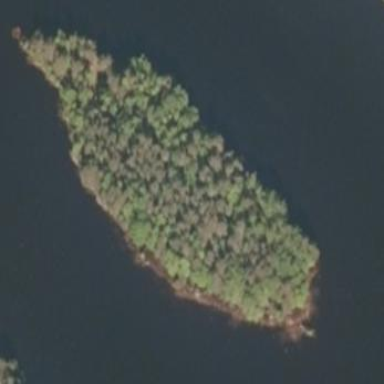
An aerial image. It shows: Islet.